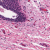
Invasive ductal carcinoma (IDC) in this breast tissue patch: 0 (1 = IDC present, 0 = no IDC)